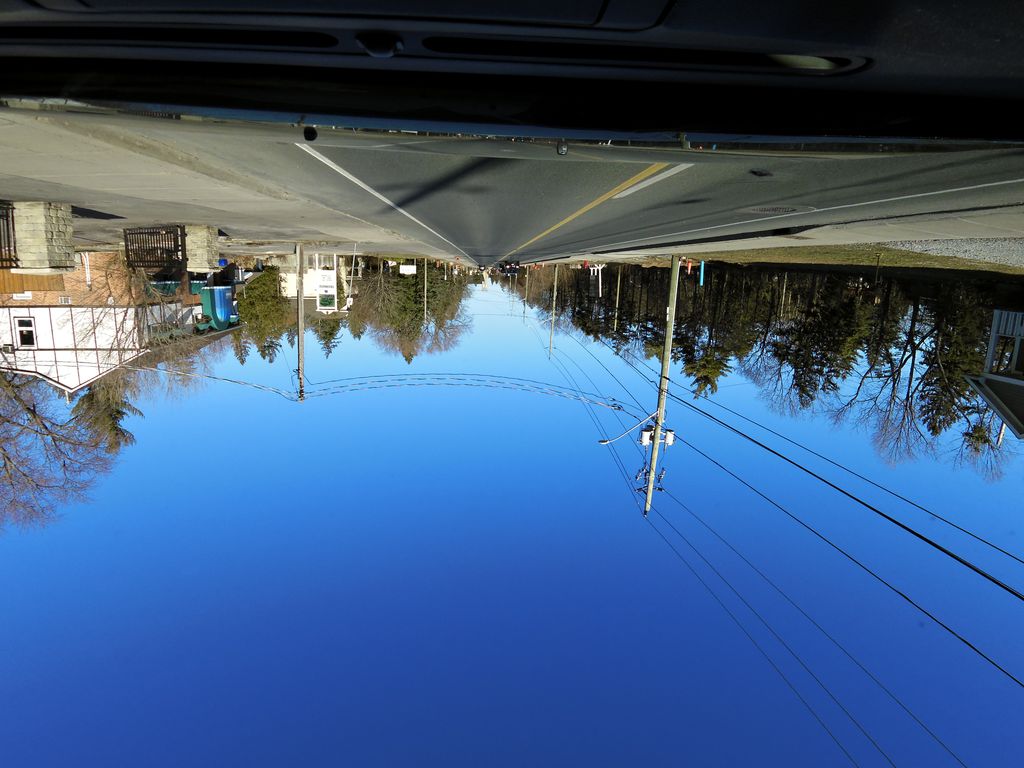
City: hamilton